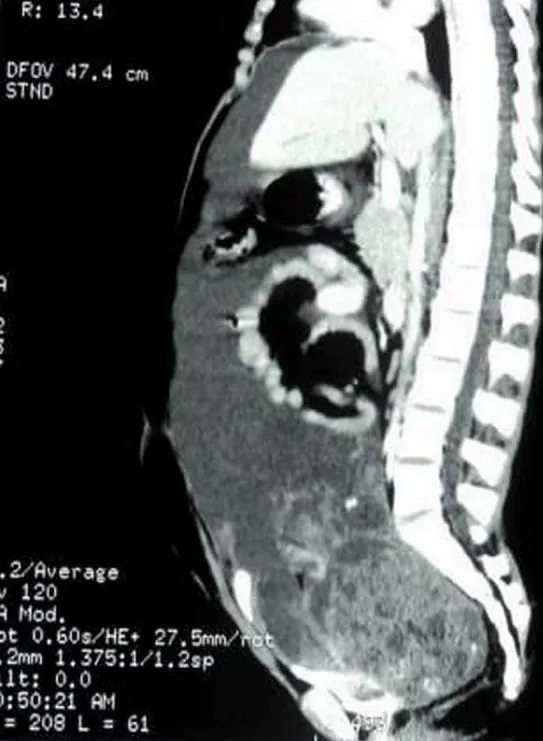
Initial preoperative imaging showing pelvi abdominal mass.
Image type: radiology (ct)